Question: I want to make a title overlay an image. That's easy, but I want it to be a certain width, and have the text in blocks. Here's an image of what I want:

I'd like to do this in CSS if possible, but I'm fine with using Javascript.
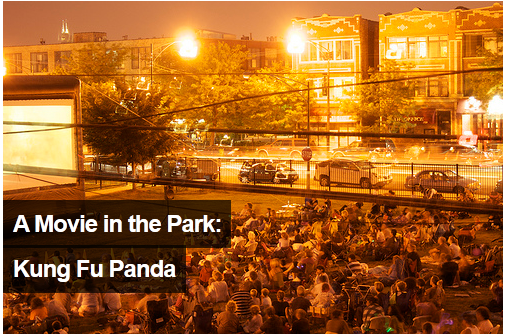
Answer: See a live <URL> here. Try this:
:
'''
<div>
<span>Hello world</span><br>
<span>More text here</span>
</div>
'''
:
'''
div {
width: 400px;
height: 400px;
background-image: url(http://www.hotels.tv/london-hotels/images/destinations/1/w97654_8.jpg);
background-repeat: no-repeat;
background-image-width: 100%;
}
div span {
font-size: 30px;
position: relative;
top: 100px;
background-color: gray;
color: white;
}
'''
In this <URL>, the text is aligned to the bottom by using 'display: table-cell' and 'vertical-align: bottom' on the parent
For a transparent background, use rgba(), as in this <URL>
To align the text right, set 'text-align: right' on the parent, as in this <URL>